Field crop: maize
Growth stage: 2
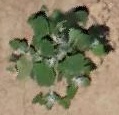
Species: chenopodium